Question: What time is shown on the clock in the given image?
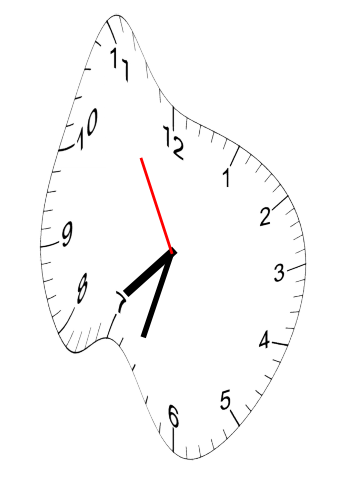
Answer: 07:32:55